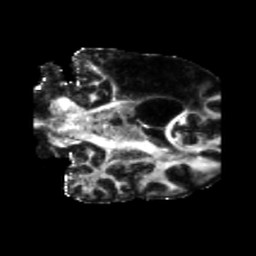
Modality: FA
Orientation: coronal
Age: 50
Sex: male
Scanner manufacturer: siemens
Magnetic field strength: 3 T
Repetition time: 5.25 s
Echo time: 0.08 s